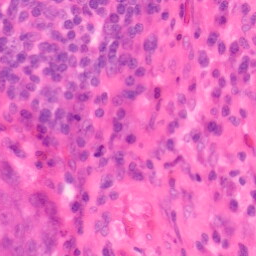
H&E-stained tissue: Colon